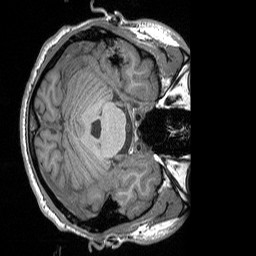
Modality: T1w
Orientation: axial
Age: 24
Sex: male
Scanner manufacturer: siemens
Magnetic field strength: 3 T
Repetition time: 1.9 s
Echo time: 0.00252 s